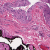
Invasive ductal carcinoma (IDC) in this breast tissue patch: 0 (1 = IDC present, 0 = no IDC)